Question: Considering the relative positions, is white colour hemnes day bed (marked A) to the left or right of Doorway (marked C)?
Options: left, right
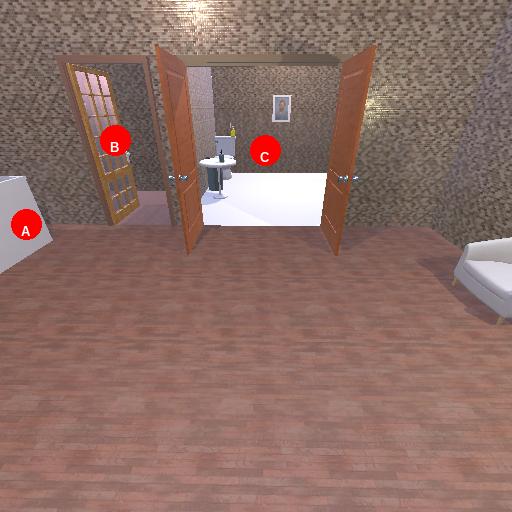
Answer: left